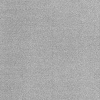
Atmospheric dust classification: dusty